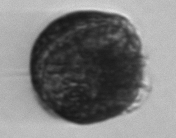
Label: Alexandrium_catenella